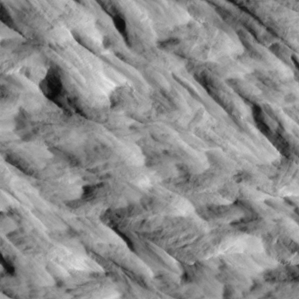
Label: non_frost